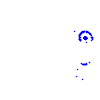
Particle: proton